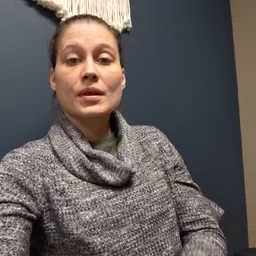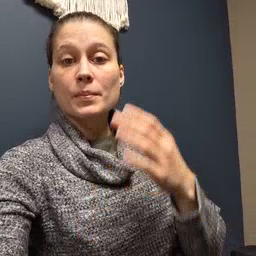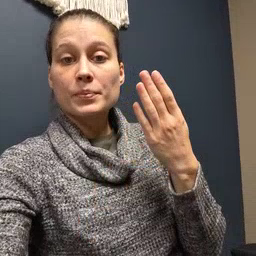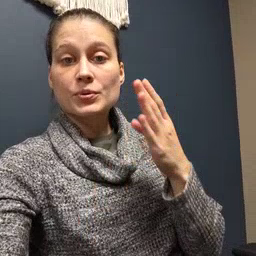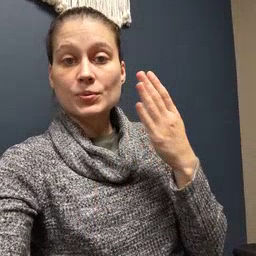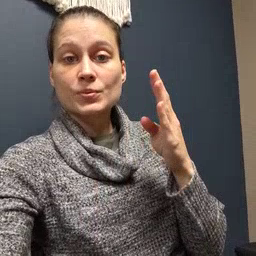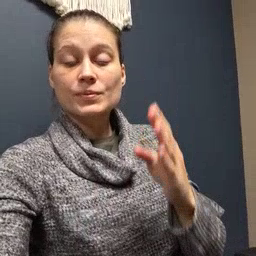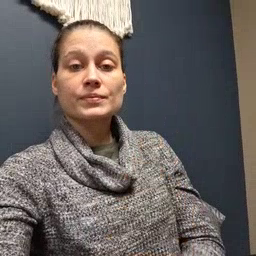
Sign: blue